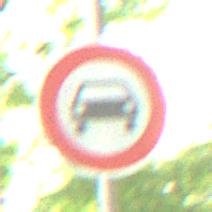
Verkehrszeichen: VerbotKraftwagen
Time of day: MorningAfternoon
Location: Outdoor (RoadRail)
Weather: Clear
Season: NotSpecified
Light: Natural